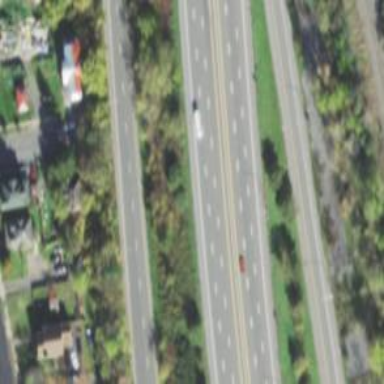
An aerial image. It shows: Asphalt motorway.